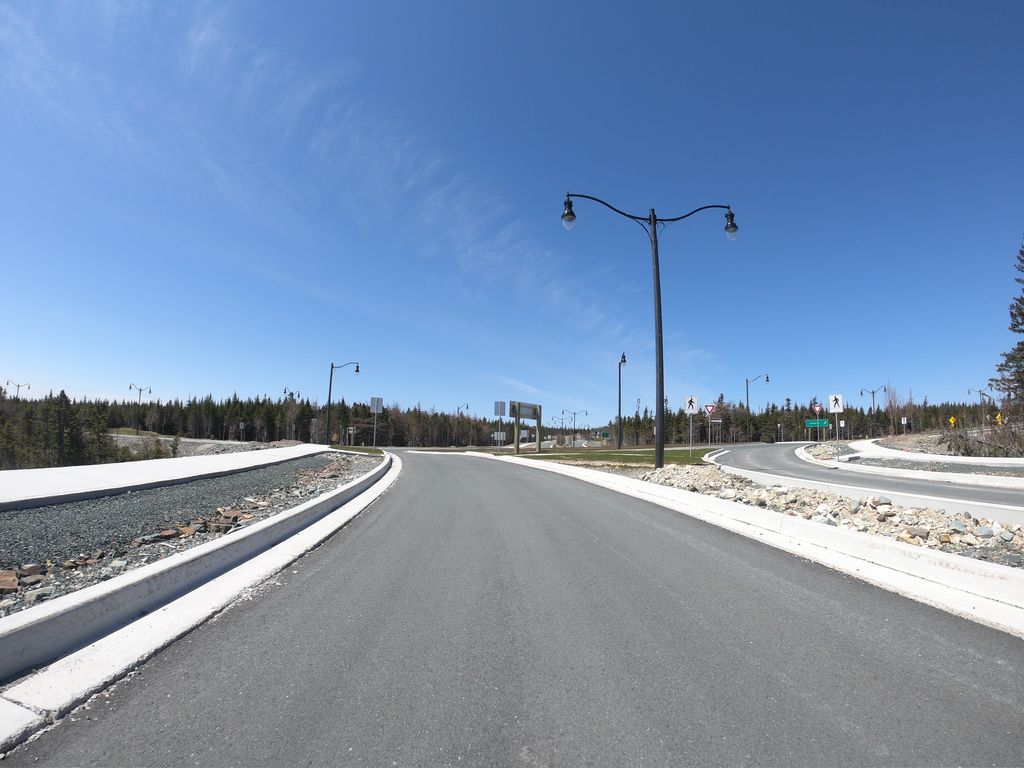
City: st_johns